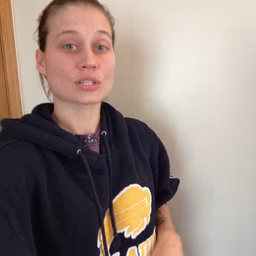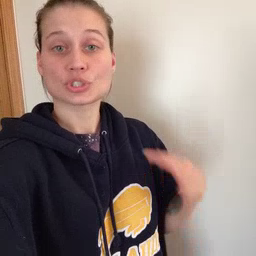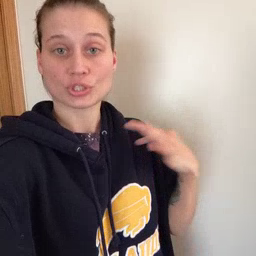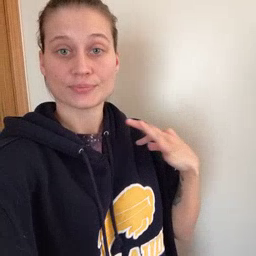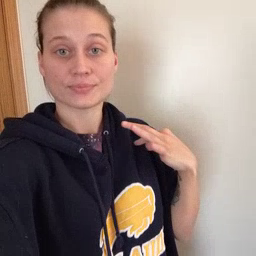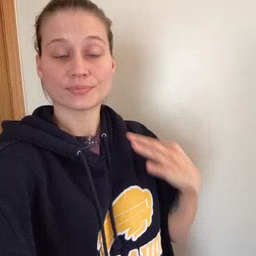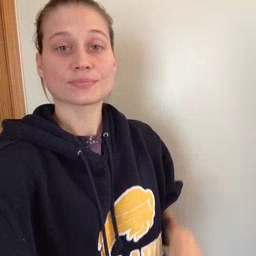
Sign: shirt